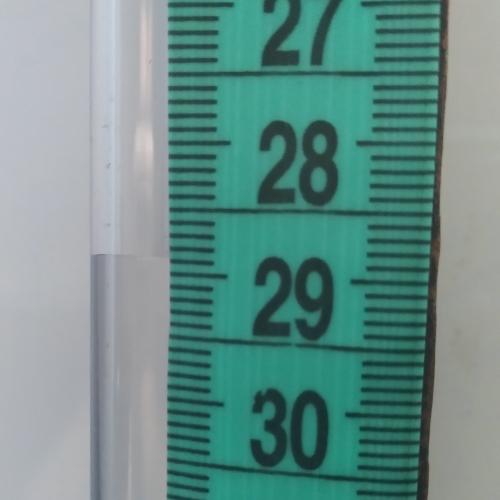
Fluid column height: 28.9 cm